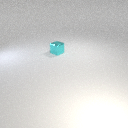
small cyan metal cube